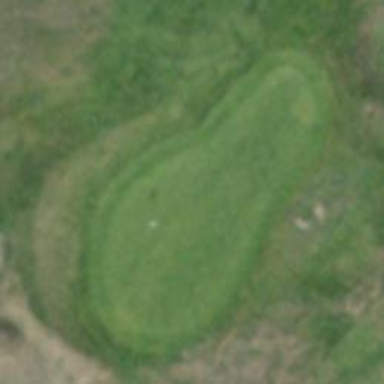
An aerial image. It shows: Golf hole.